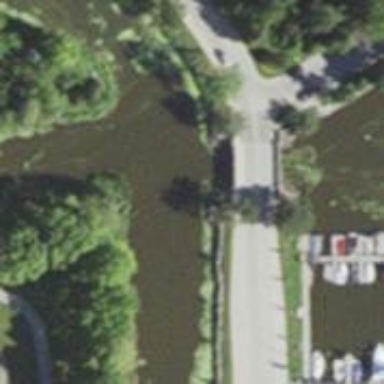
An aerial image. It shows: Footway on bridge.